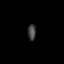
Tissue: lung
Cell type: Endothelial cells
Senescence score: 0.6589
Nuclear area (px): 130
Mean DAPI intensity: 65.7